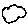
Label: cloud